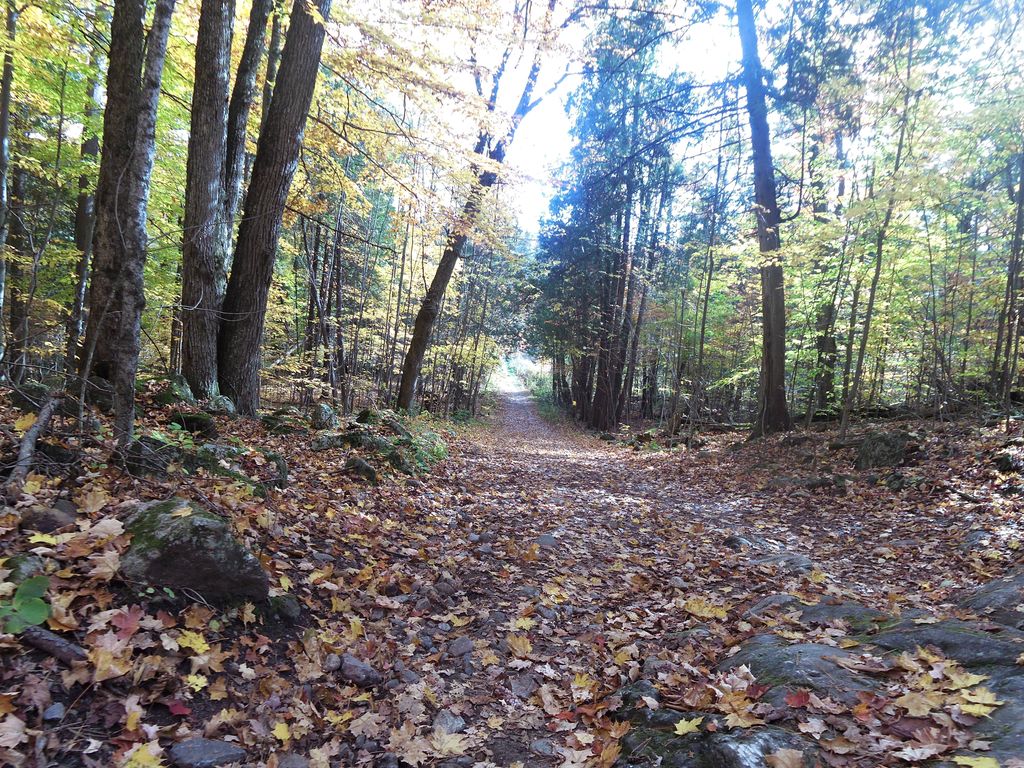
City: ottawa-gatineau